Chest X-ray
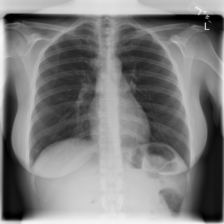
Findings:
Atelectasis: negative
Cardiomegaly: negative
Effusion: negative
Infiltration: negative
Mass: negative
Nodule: negative
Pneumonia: negative
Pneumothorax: negative
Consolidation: negative
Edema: negative
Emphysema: negative
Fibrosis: negative
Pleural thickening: negative
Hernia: negative